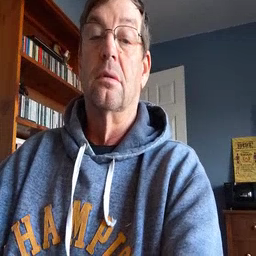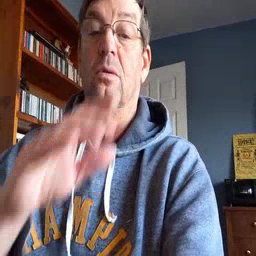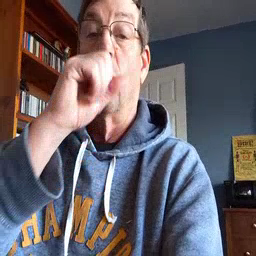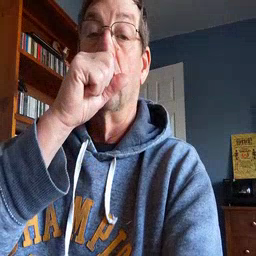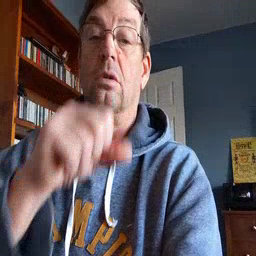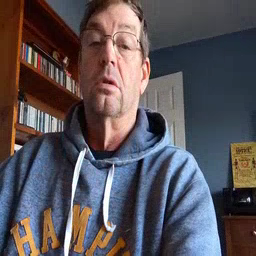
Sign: orange